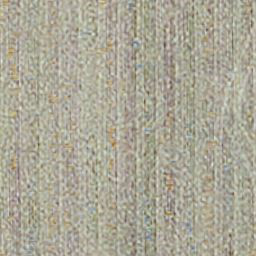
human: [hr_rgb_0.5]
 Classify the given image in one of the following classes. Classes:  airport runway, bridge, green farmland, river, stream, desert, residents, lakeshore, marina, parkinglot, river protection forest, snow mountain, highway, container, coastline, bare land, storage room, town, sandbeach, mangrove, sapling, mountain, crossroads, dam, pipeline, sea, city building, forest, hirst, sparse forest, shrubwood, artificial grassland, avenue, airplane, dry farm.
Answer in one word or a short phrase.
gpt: dry farm